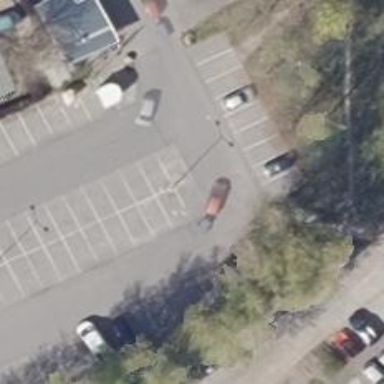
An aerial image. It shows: Road serving as parking aisle.